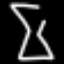
Label: hourglass